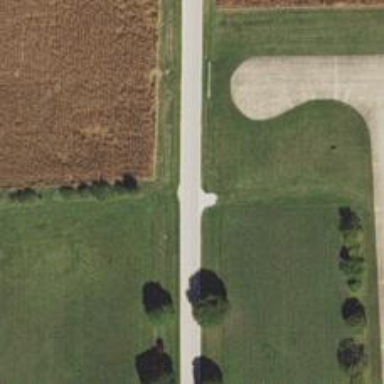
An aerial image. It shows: Tertiary road.